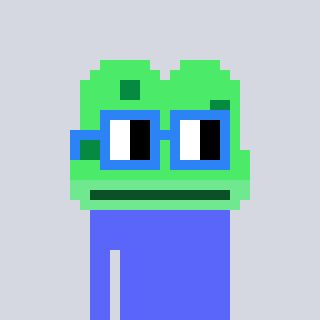
a pixel art character with square blue glasses, a frog-shaped head and a purple-colored body on a cool background